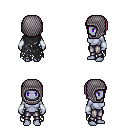
a pixel art fantasy rpg character, female body template, dark elf, purple skin, black tattered cape, metal pants, white blonde pageboy hairstyle, chain hood, white cloth bracers, four views (front, back, left, right), 2x2 character sprite sheet, small pixel art, hard edges, no anti-aliasing